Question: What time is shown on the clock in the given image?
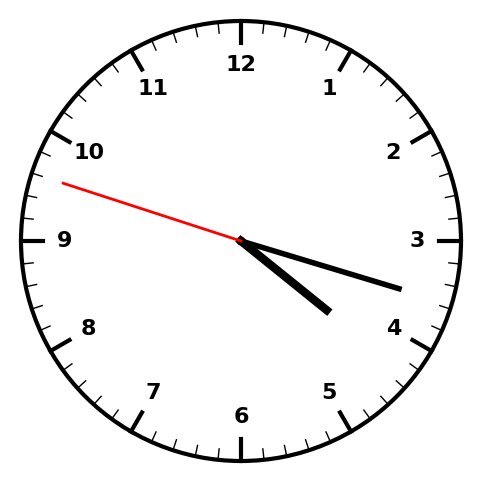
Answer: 04:17:48